Aerial crown-view tile of a tropical tree (Barro Colorado Island, Panama), acquired 20240813:
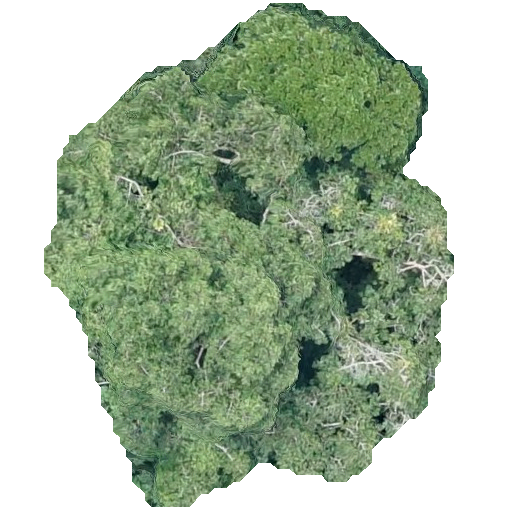
Species: Virola surinamensis
GBIF accepted scientific name: Virola surinamensis
Crown area: 224.174 m²